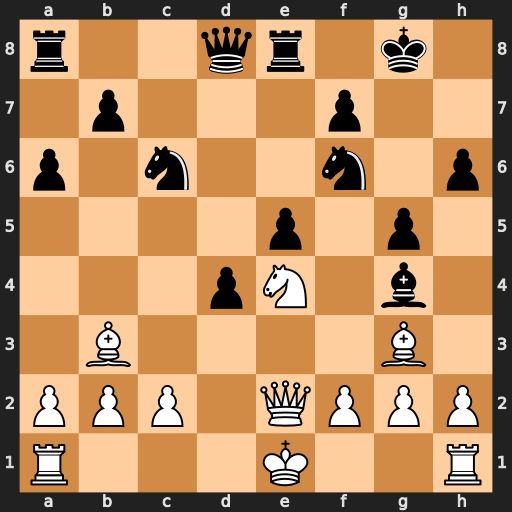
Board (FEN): r2qr1k1/1p3p2/p1n2n1p/4p1p1/3pN1b1/1B4B1/PPP1QPPP/R3K2R
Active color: w
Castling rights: KQ
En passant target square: -
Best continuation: Nxf6+ Qxf6 Qxg4